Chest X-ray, AP view. Patient: 31 years old, sex M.
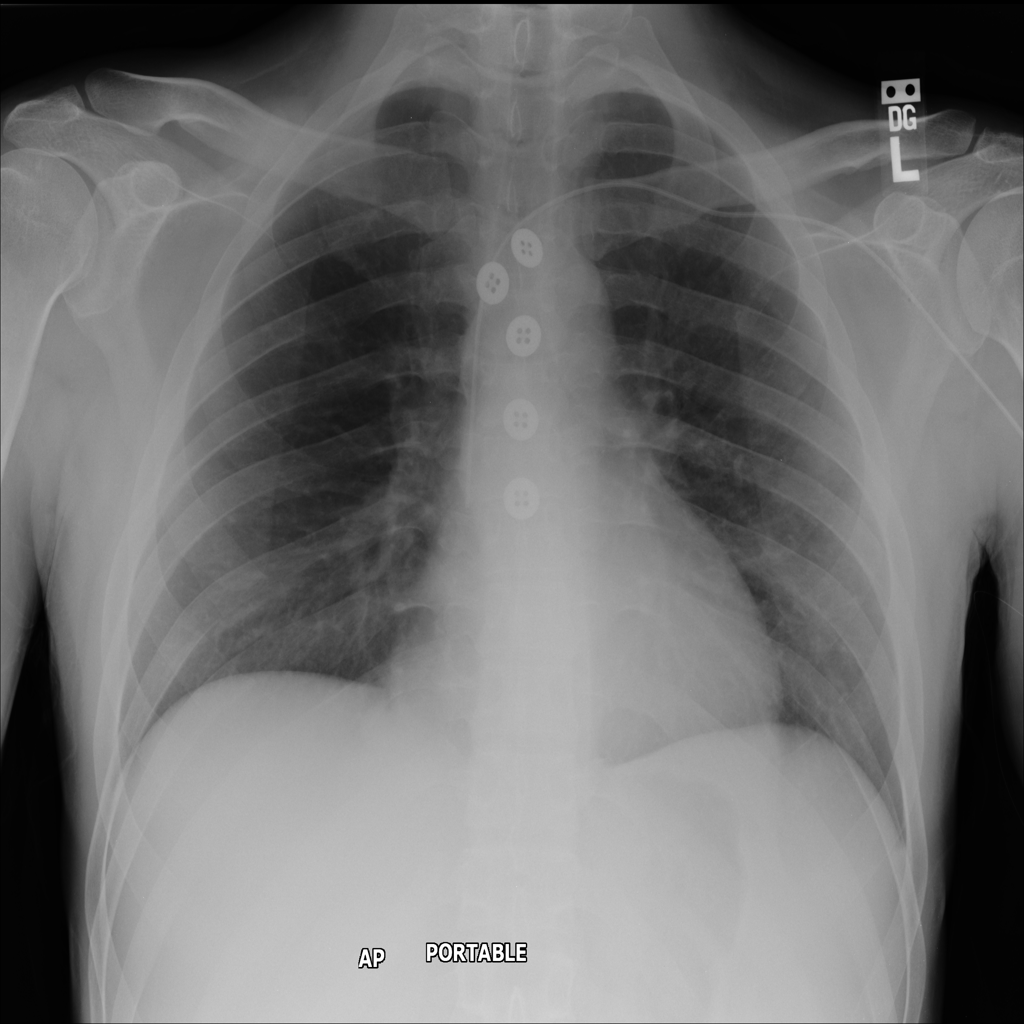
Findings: No Finding